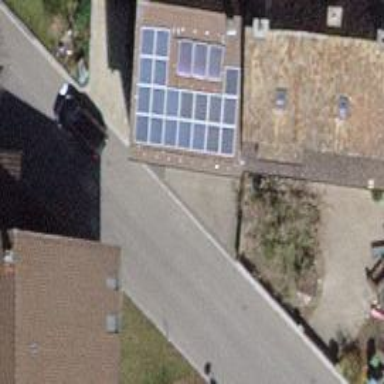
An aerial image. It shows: Solar photovoltaic panel generator.